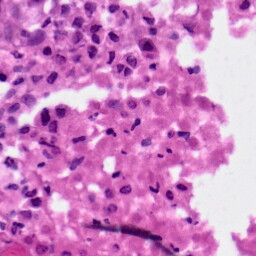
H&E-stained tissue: Skin